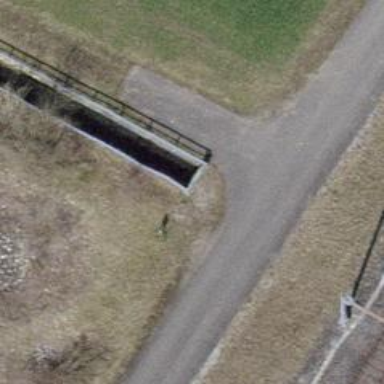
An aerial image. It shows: There is tunnel.